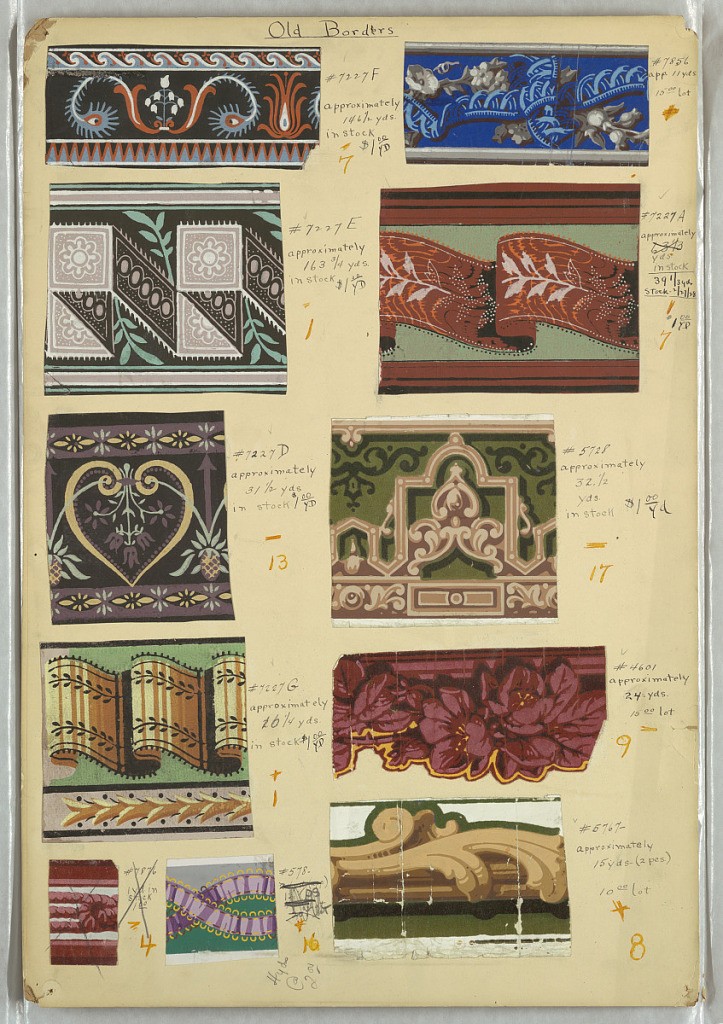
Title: Border
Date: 1820–50
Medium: Block-printed and flocked
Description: Eleven border samples mounted on board, including ribbons, three-dimensional effects, fancy gimp and floral motifs.